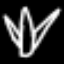
Label: airplane